Field crop: maize
Growth stage: 2
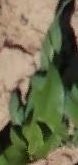
Species: maize